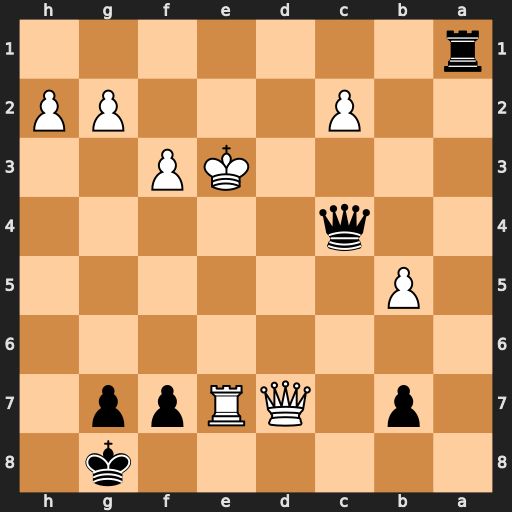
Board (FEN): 6k1/1p1QRpp1/8/1P6/2q5/4KP2/2P3PP/r7
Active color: b
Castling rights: -
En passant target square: -
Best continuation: Re1+ Kd2 Qb4+ c3 Qxe7 Qxe7 Rxe7